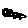
Label: triangle